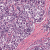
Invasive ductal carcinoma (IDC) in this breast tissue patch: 1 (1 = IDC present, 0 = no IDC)